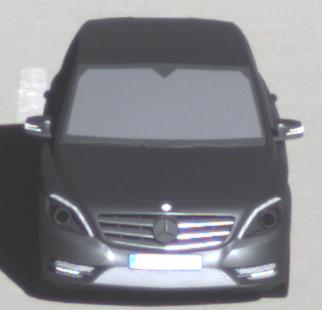
Make: Mercedes-Benz
Model: B 180 BlueEFFICIENCY
Detailed model: B-Class (246)
Model produced from: 2011/11
Model produced until: 2012/10
Doors: 5
Color: gray
Road condition: dry road
Daytime: morning or afternoon
Contrast: high contrast